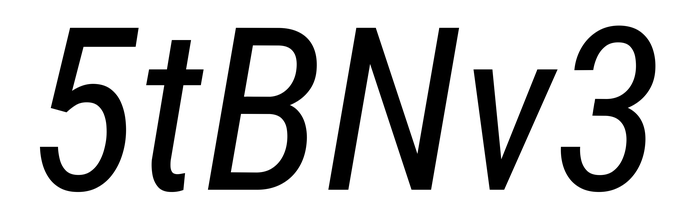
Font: Roboto-Italic_Condensed_Italic